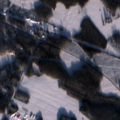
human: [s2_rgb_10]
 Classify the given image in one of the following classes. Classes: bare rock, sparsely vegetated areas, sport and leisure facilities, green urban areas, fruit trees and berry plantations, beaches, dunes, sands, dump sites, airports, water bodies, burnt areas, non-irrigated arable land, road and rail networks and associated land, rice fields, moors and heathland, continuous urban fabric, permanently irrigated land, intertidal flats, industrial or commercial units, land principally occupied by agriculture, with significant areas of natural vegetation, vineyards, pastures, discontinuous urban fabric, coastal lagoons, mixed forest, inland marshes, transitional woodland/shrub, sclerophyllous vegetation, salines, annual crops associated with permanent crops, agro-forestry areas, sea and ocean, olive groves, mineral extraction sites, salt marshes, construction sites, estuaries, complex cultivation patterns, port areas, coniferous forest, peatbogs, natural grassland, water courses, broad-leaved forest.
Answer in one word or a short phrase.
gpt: non-irrigated arable land, coniferous forest, transitional woodland/shrub, water bodies